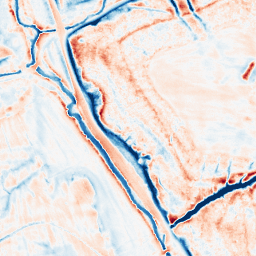
Category: edge_preserving
Decomposition family: anisotropic_diffusion
Decomposition parameters: iterations: 50
kappa: 30
gamma: 0.2
Upsampling method: sinc_hamming
Upsampling parameters: scale: 4
kernel_size: 8
Upsampling scale: 4